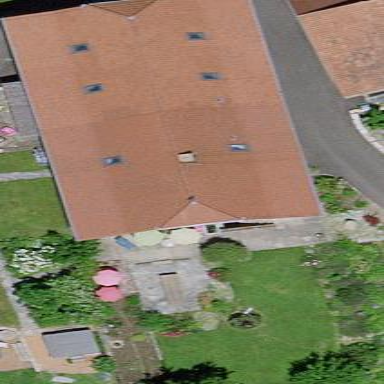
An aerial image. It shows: Residential building with half-hipped roof shape.